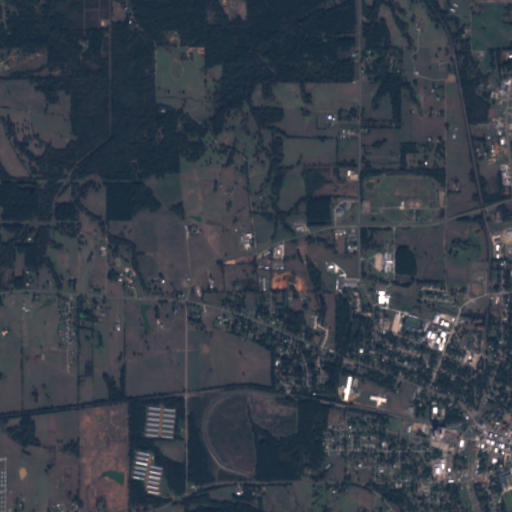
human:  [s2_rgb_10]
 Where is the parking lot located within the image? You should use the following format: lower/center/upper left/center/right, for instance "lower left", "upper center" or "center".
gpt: The parking lot is located in the lower right of the image.
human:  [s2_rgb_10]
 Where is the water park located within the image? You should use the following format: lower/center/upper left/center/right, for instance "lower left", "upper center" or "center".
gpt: The water park is located in the center right of the image.
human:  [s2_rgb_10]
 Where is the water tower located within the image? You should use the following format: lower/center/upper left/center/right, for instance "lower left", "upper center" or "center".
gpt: The water tower is located in the lower right of the image.
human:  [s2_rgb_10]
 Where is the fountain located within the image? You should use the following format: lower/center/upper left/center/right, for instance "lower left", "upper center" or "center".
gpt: The fountain is located in the lower right of the image.
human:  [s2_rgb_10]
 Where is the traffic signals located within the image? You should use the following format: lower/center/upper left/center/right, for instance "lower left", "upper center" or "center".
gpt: The traffic signals is located in the lower right of the image.
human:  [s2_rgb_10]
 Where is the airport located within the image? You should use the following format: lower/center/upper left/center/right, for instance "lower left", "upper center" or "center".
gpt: There is no airport in the image.